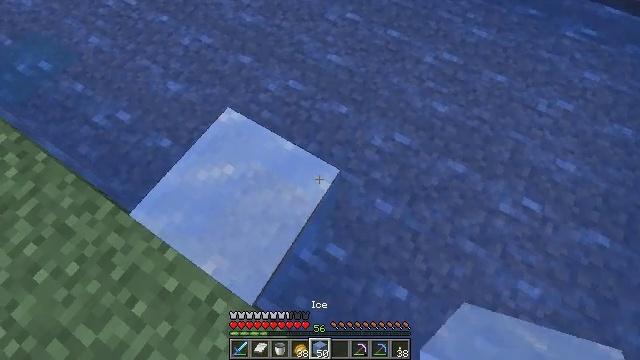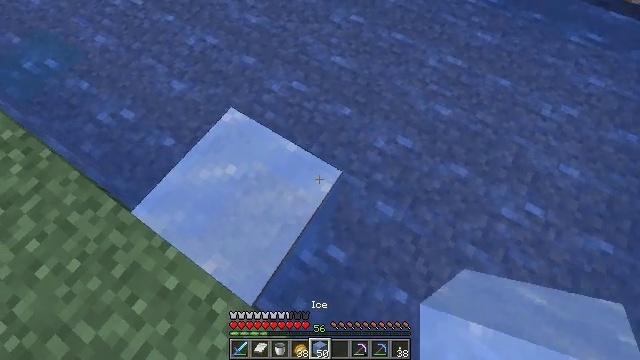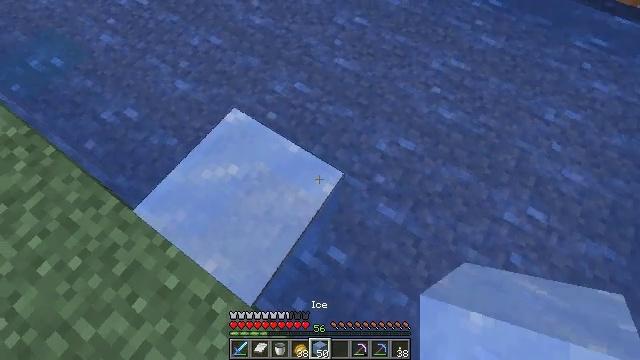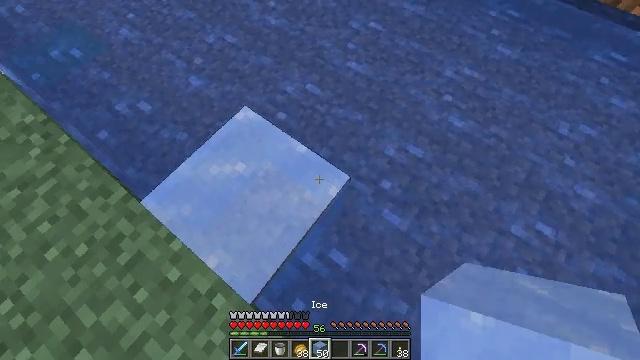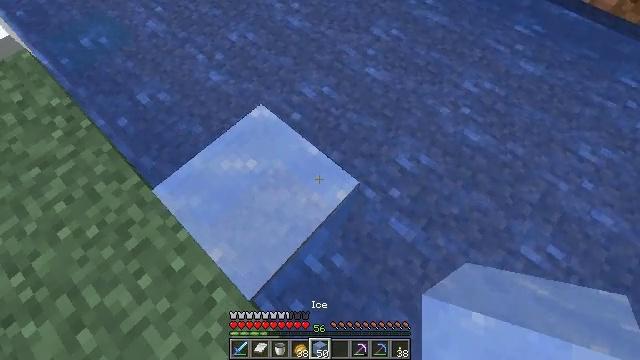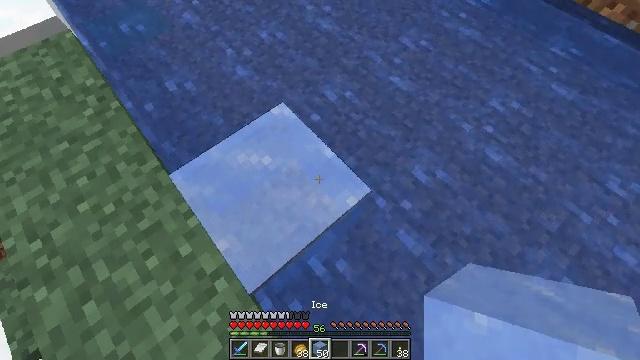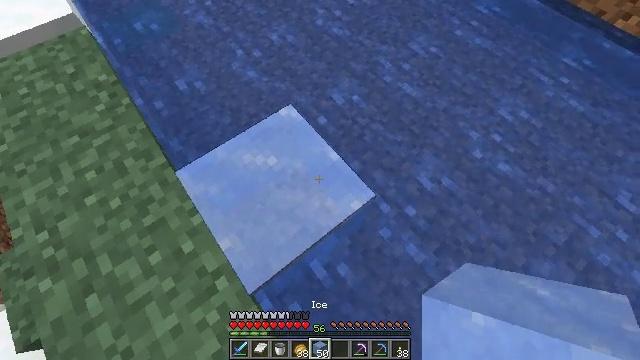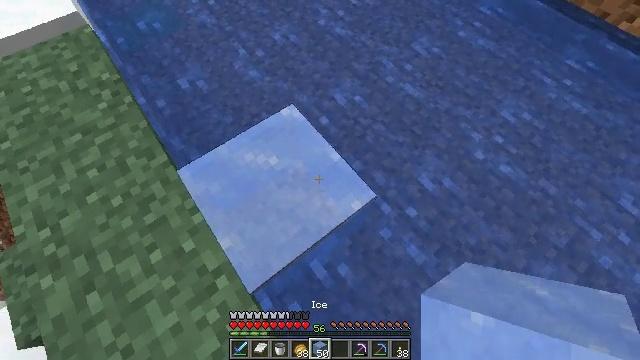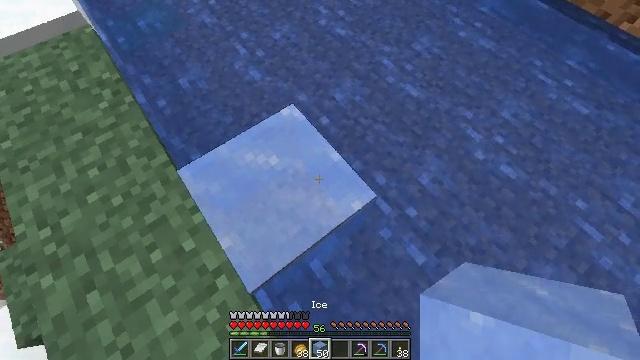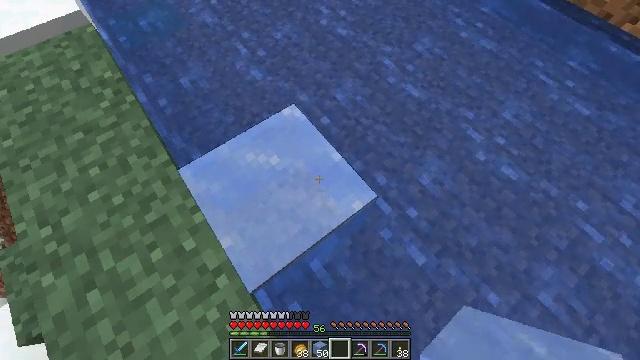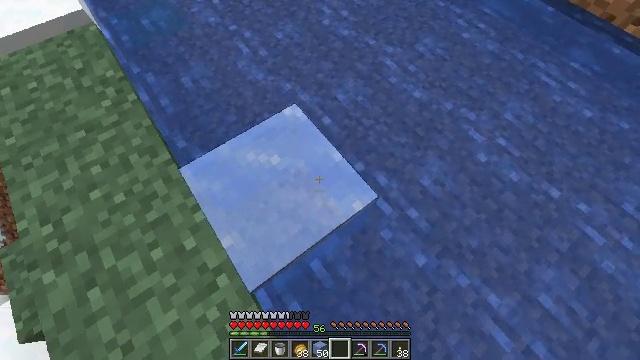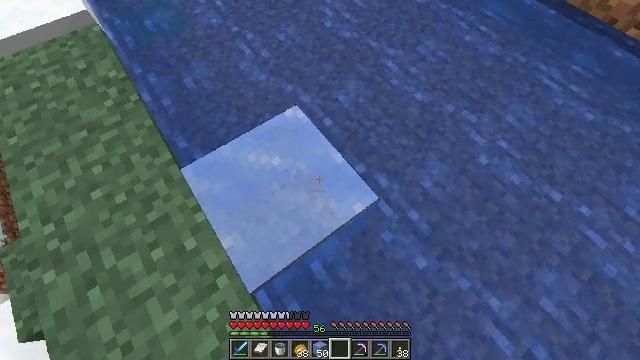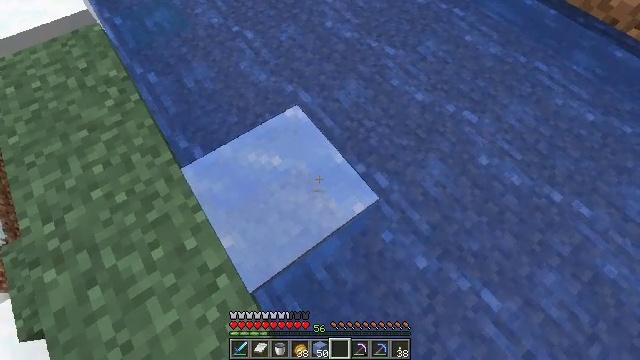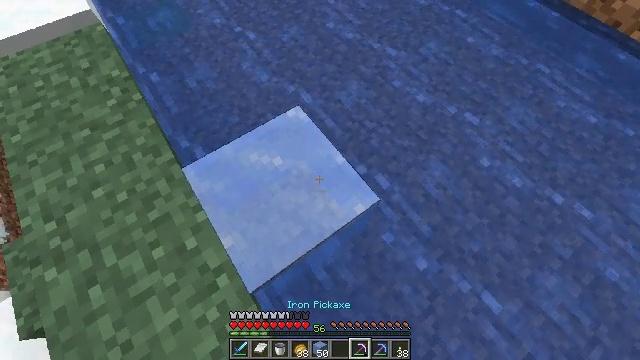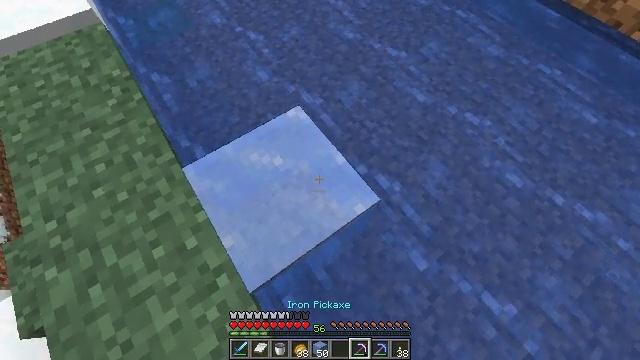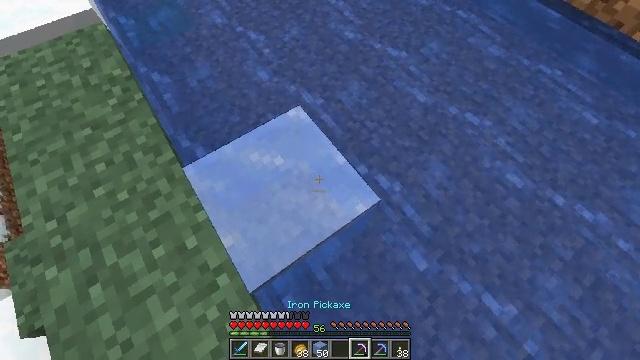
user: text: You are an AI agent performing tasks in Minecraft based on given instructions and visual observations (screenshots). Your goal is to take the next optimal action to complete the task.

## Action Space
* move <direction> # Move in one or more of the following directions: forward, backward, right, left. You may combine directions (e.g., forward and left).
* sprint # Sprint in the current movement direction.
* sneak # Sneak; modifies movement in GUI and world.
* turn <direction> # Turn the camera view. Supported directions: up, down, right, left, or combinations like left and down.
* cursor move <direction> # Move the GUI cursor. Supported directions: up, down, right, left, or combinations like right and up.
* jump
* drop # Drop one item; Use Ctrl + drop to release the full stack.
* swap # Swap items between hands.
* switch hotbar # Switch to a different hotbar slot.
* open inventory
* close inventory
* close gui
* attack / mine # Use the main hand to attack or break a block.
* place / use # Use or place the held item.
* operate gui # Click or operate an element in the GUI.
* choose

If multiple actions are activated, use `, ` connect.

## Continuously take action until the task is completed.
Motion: motion action
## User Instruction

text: Harvest the ice from frozen areas.
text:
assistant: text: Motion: turn left
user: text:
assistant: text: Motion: no_op
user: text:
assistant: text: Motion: turn left
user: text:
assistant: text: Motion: turn left
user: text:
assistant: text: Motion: turn left
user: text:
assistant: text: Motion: turn left
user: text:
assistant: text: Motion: no_op
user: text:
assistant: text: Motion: no_op
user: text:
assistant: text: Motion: no_op
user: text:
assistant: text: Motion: no_op
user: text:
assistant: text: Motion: no_op
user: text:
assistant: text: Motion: no_op
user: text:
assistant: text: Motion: no_op
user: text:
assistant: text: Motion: no_op
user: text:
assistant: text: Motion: no_op
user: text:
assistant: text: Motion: no_op
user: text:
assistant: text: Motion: no_op
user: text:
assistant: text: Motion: no_op
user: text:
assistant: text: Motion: turn left
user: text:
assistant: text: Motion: turn left
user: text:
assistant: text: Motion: turn left
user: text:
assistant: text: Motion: attack / mine
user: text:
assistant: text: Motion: attack / mine
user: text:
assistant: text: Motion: no_op
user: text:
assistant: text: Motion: no_op
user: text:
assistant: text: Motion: turn right and up
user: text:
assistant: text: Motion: no_op